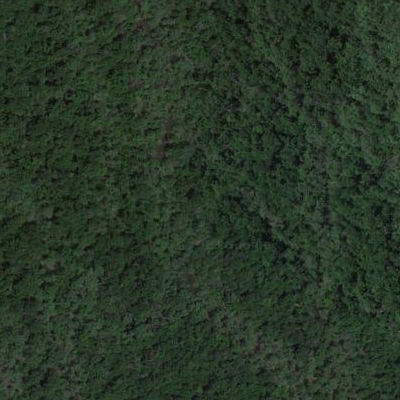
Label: Forest